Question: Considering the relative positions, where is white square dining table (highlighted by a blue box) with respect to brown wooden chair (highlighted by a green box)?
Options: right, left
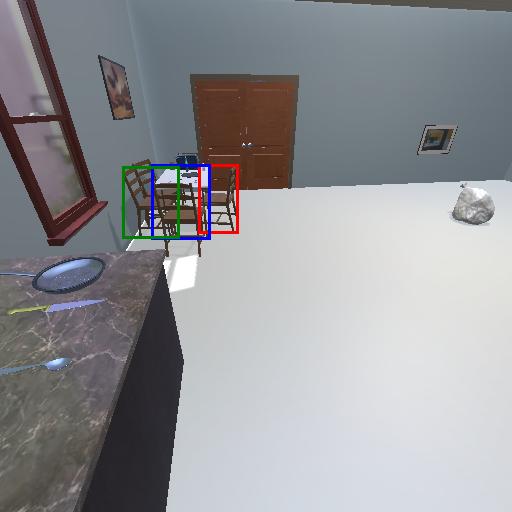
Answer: right